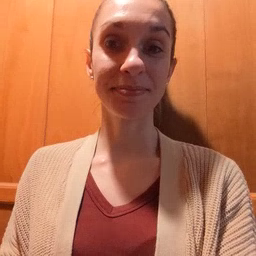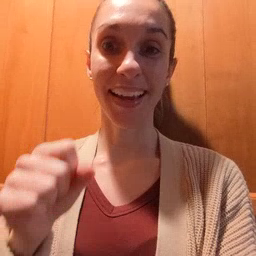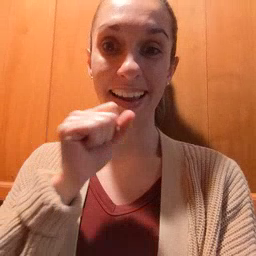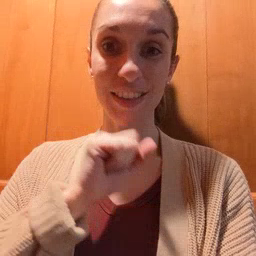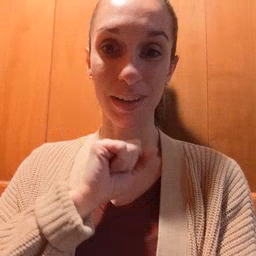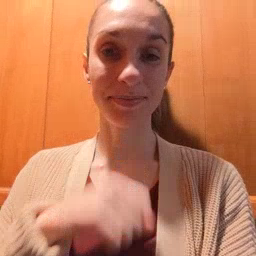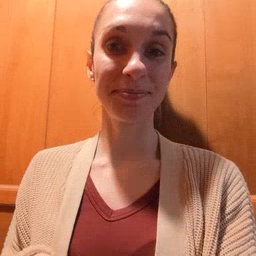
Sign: icecream